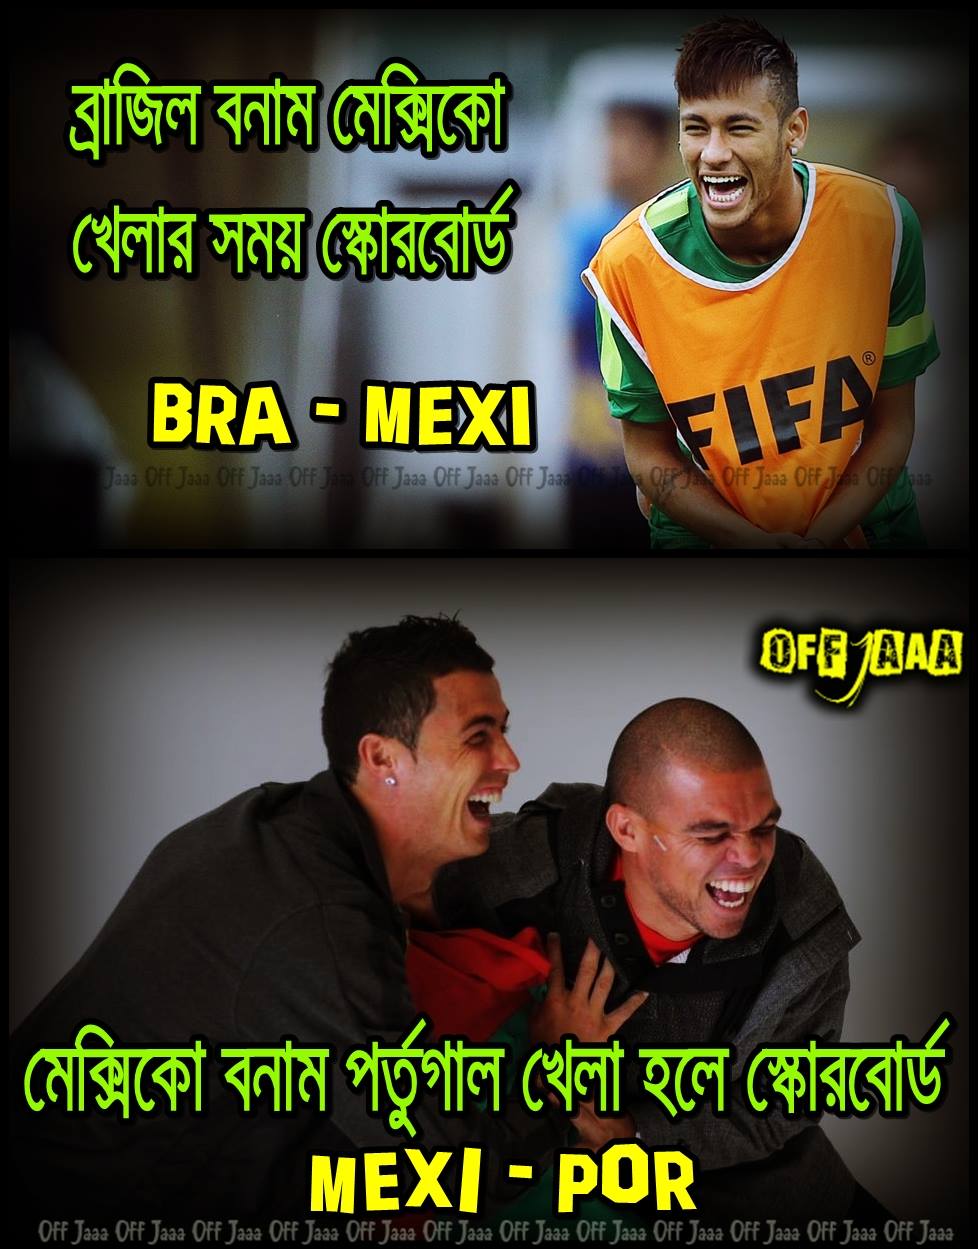
Caption: ব্রাজিল বনাম মেক্সিকো খেলার সময় স্কোরবোর্ড  BRA-MEXI মেক্সিকো বনাম পর্তুগাল খেলা হলে স্কোরবোর্ড MEXI-POR
Label: non-hate